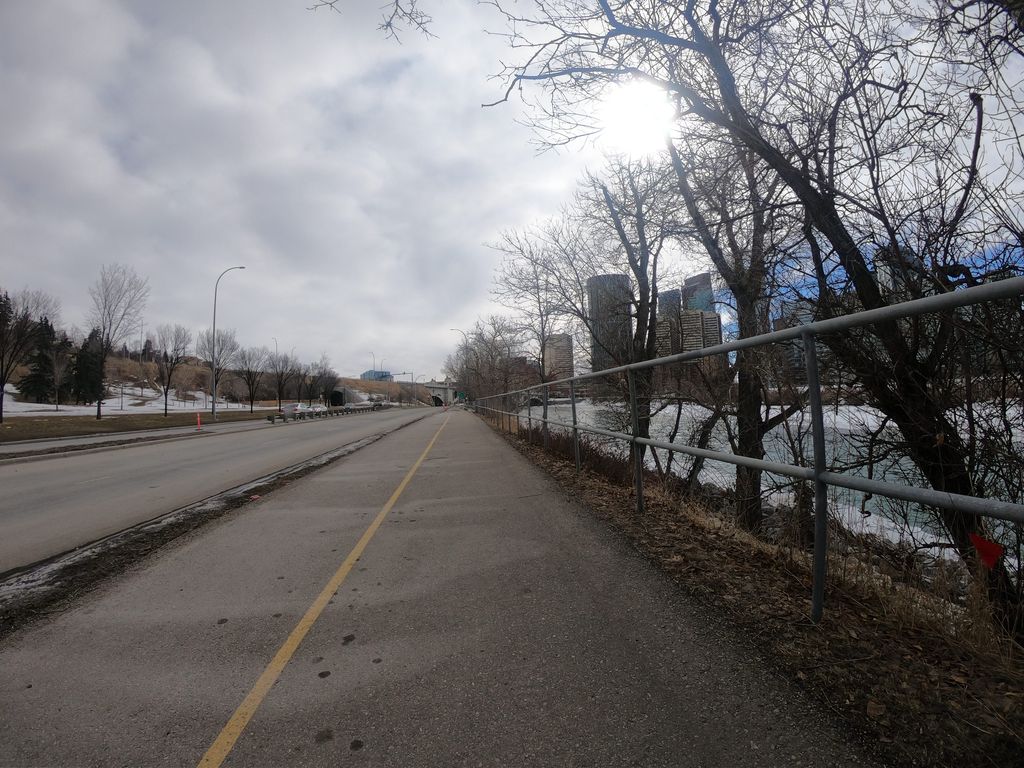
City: calgary